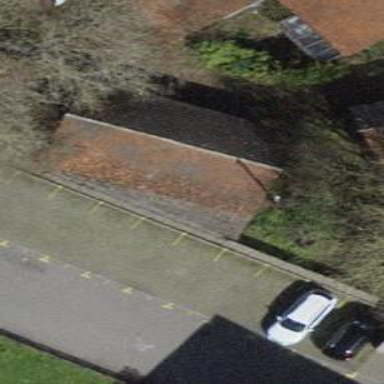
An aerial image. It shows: Shed.